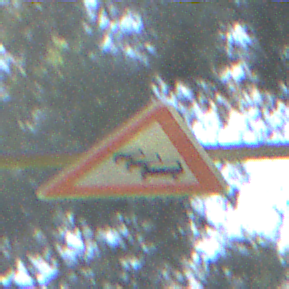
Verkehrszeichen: Stau
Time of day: MorningAfternoon
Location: Outdoor (Nature)
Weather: Clear
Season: NotSpecified
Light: Natural